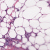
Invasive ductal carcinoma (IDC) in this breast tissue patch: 1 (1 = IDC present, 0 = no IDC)